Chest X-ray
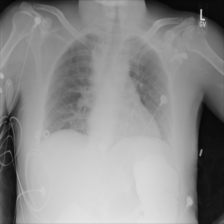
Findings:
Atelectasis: negative
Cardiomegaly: negative
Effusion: negative
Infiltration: negative
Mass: negative
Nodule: negative
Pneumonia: negative
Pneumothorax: negative
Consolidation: negative
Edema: negative
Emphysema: negative
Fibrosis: negative
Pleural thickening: negative
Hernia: negative